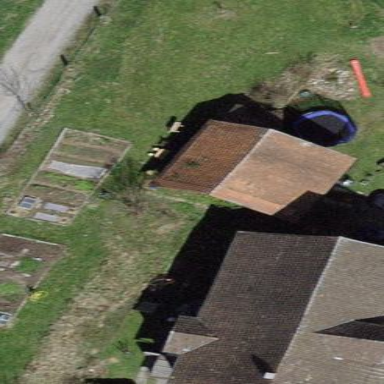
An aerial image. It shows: Shed.